Chest X-ray. View position: PA
Patient age: 51
Patient sex: F
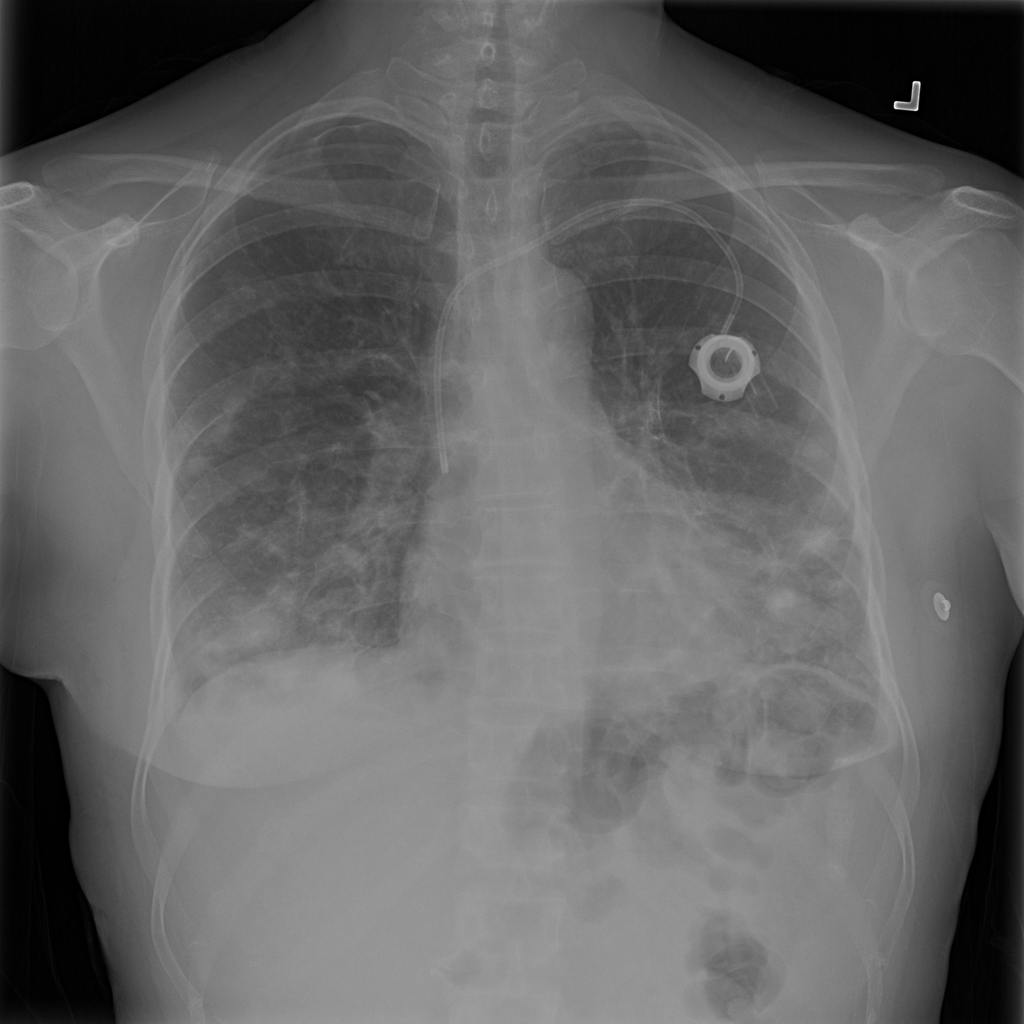
Finding: Pneumothorax